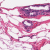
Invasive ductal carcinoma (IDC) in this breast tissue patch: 0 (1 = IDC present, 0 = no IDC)